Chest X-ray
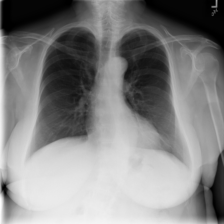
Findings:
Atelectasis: negative
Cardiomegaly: negative
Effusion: negative
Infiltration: positive
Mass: negative
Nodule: negative
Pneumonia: negative
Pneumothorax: negative
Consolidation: negative
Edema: negative
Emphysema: negative
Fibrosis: negative
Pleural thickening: negative
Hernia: negative